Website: crate-barrel
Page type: payment
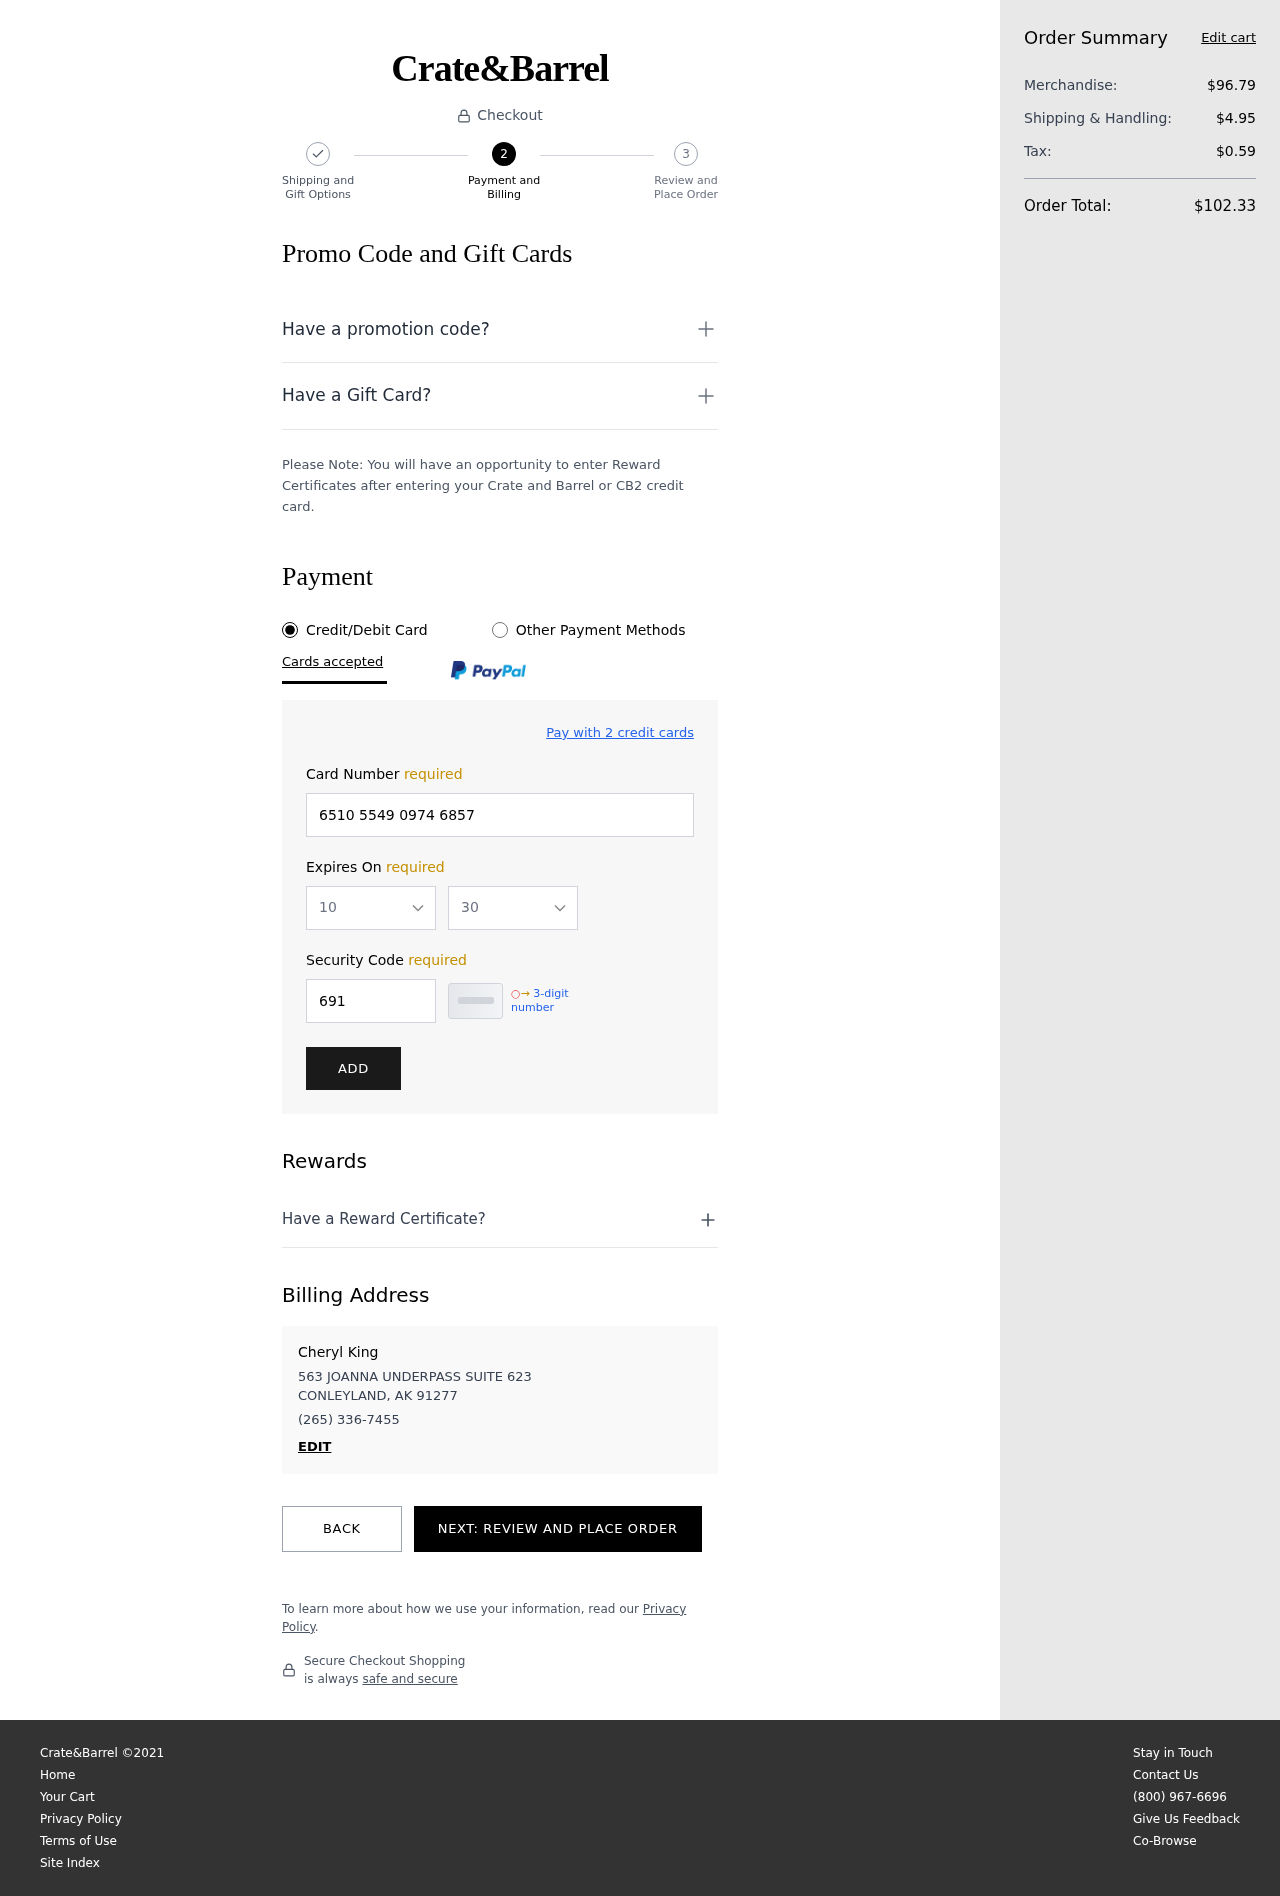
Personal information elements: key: PII_CARD_EXPIRY_MONTH
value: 10
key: PII_CARD_EXPIRY_YEAR
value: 30
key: PII_CITY_STATE_ZIP
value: CONLEYLAND, AK 91277
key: PII_FULLNAME
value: Cheryl King
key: PII_PHONE
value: (265) 336-7455
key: PII_STREET
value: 563 JOANNA UNDERPASS SUITE 623
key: PII_CARD_NUMBER
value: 6510 5549 0974 6857
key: PII_CARD_CVV
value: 691
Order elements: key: ORDER_SUBTOTAL
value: $96.79
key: ORDER_SHIPPING_COST
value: $4.95
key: ORDER_TAX
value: $0.59
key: ORDER_TOTAL
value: $102.33